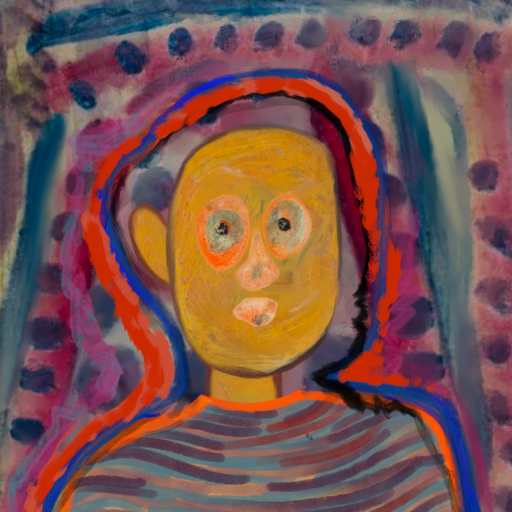
Background: HillGirl, Head And Neck Front: After_Raid, Face Front: Childish, Bust: Experience, Hair Front: Experience, Head Accessory: Blank, Second Necklace: Blank, Necklace: Blank, Baby: Blank